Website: macys
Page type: payment
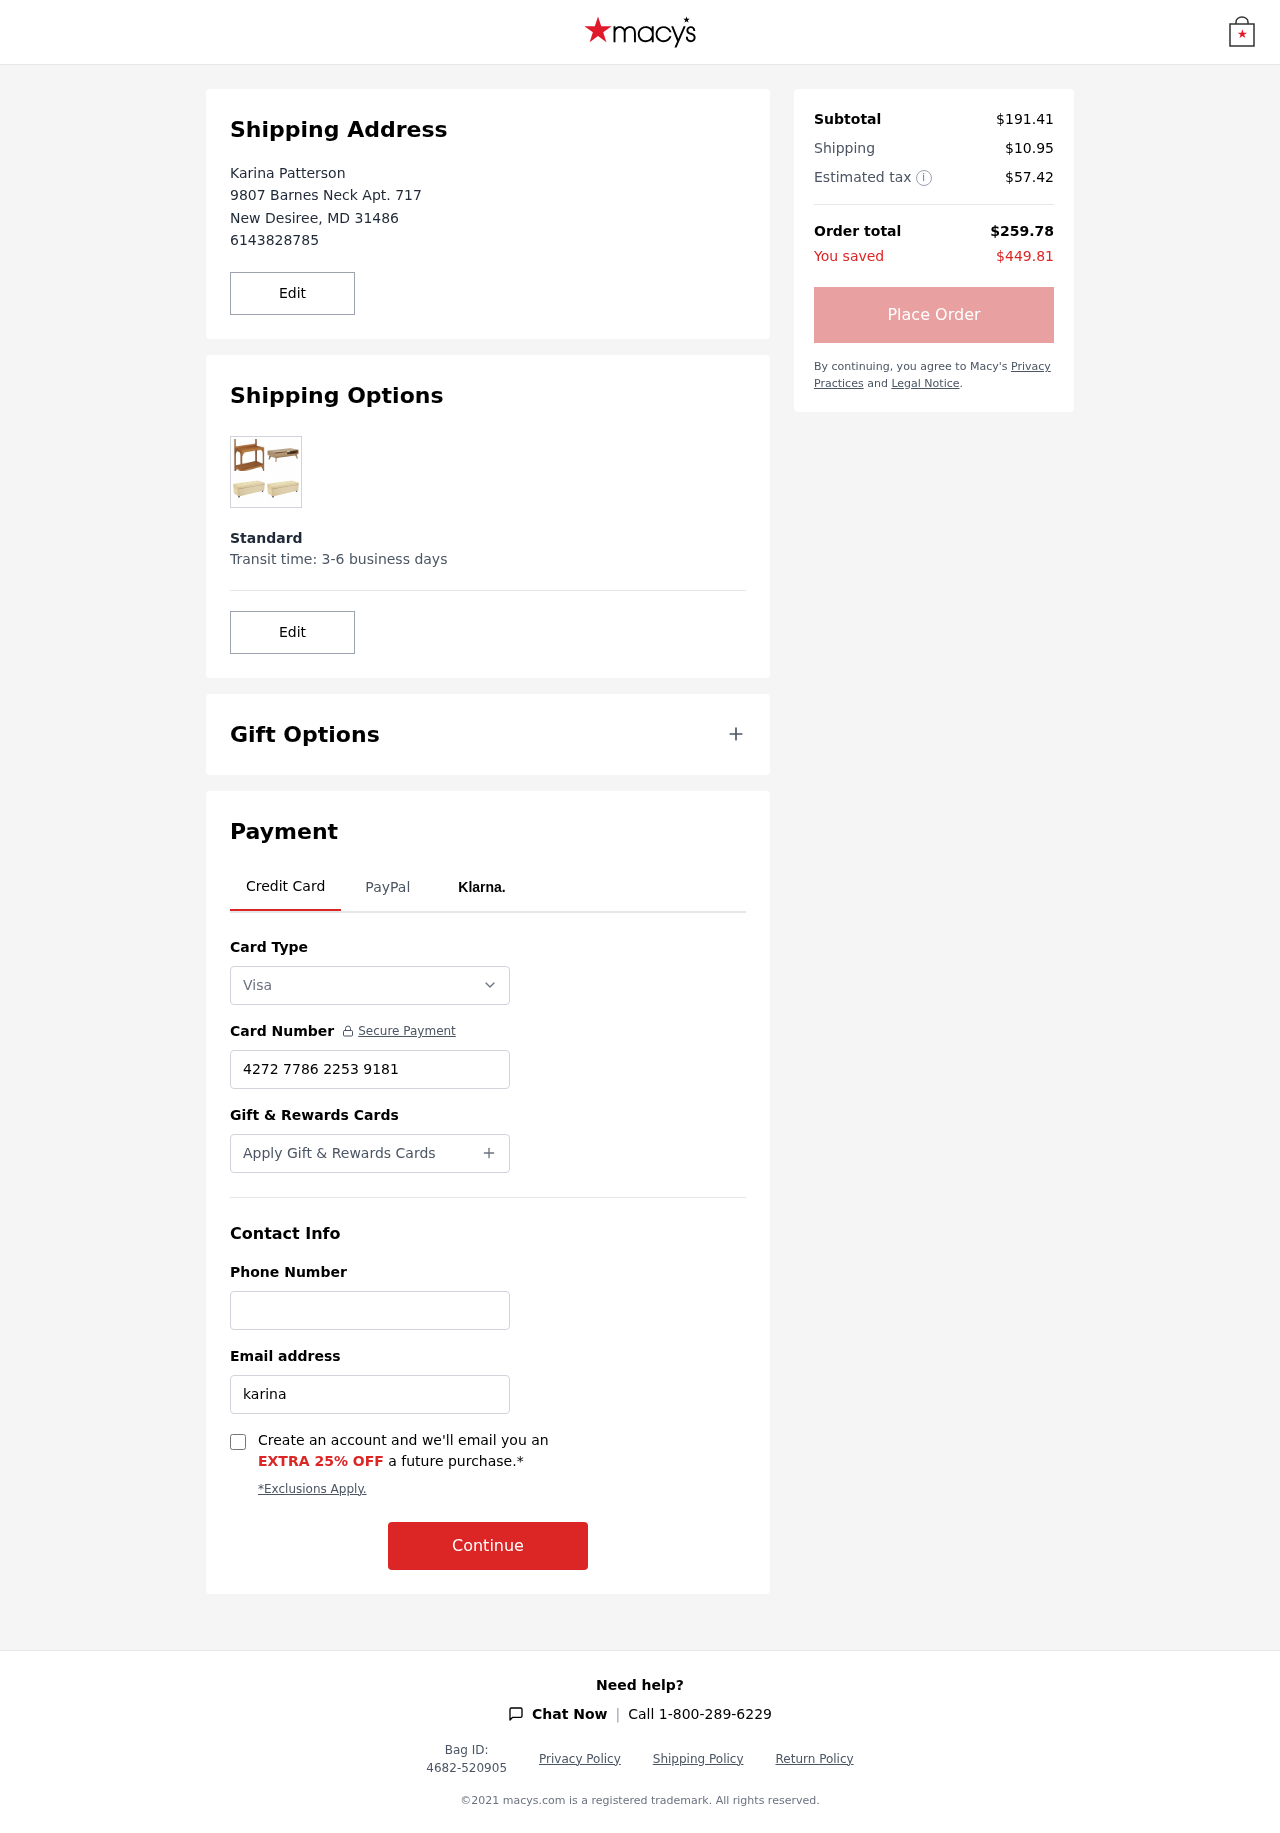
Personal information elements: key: PII_CARD_NUMBER
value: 4272 7786 2253 9181
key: PII_CARD_TYPE
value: Visa
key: PII_CITY
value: New Desiree
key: PII_EMAIL
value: karinapatterson@yahoo.com
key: PII_FULLNAME
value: Karina Patterson
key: PII_PHONE
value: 6143828785
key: PII_POSTCODE
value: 31486
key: PII_STATE_ABBR
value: MD
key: PII_STREET
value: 9807 Barnes Neck Apt. 717
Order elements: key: ORDER_SUBTOTAL
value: $191.41
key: ORDER_SHIPPING_COST
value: $10.95
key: ORDER_TAX
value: $57.42
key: ORDER_TOTAL
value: $259.78
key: ORDER_SAVINGS
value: $449.81